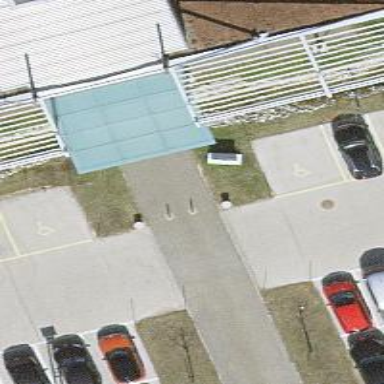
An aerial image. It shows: Bollard barrier.